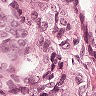
Metastatic tissue present: yes